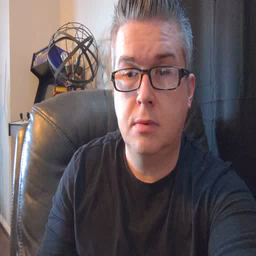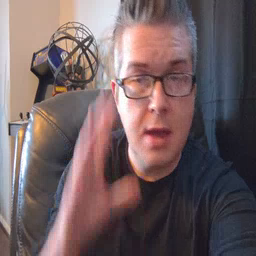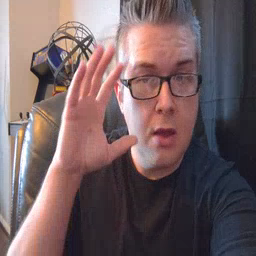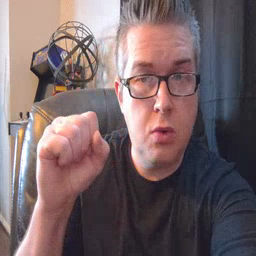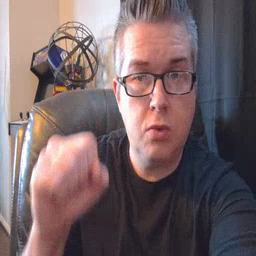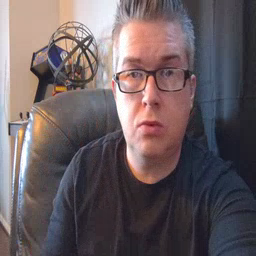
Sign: loud